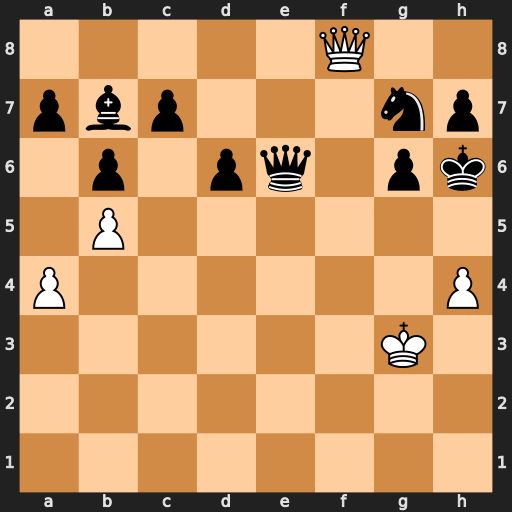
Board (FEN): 5Q2/pbp3np/1p1pq1pk/1P6/P6P/6K1/8/8
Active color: w
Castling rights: -
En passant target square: -
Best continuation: Qf4+ g5 Qxg5#